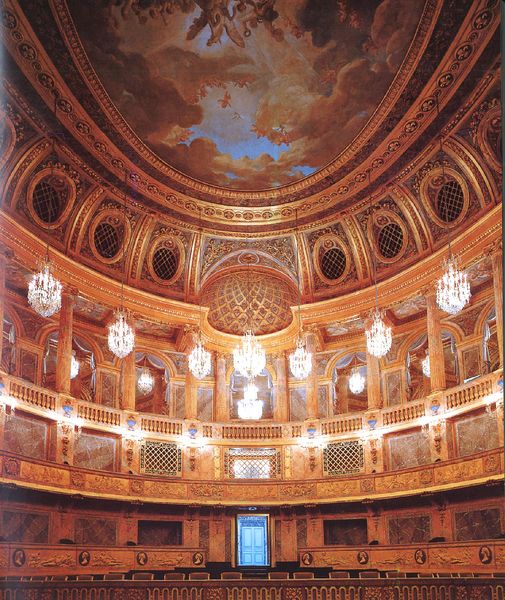
Titel: Versailles, Opernhaus
Künstler: Ange-Jacques Gabriel
Standort: Versailles (EU - F)
Schlagwörter: blau, gemälde, himmel, fenster, lampen, licht, lichter, raum, stühle, säulen, tür, malerei, gitter, gold, decke, oper, theater, oval, rund, balkon, sitze, koppel, türe, empore, loge, opernhaus, rang, saal, kuppel, kronleuchter, leuchter, lüster, galerie, ränge, foto, panorama, eingang, kerzenleuchter, bestuhlung, dekce, kassetten, fresko, sitzplätze, deckenmalerei, medaillons, deckenfresko, plafond, krohnleuchter, rgewölbe